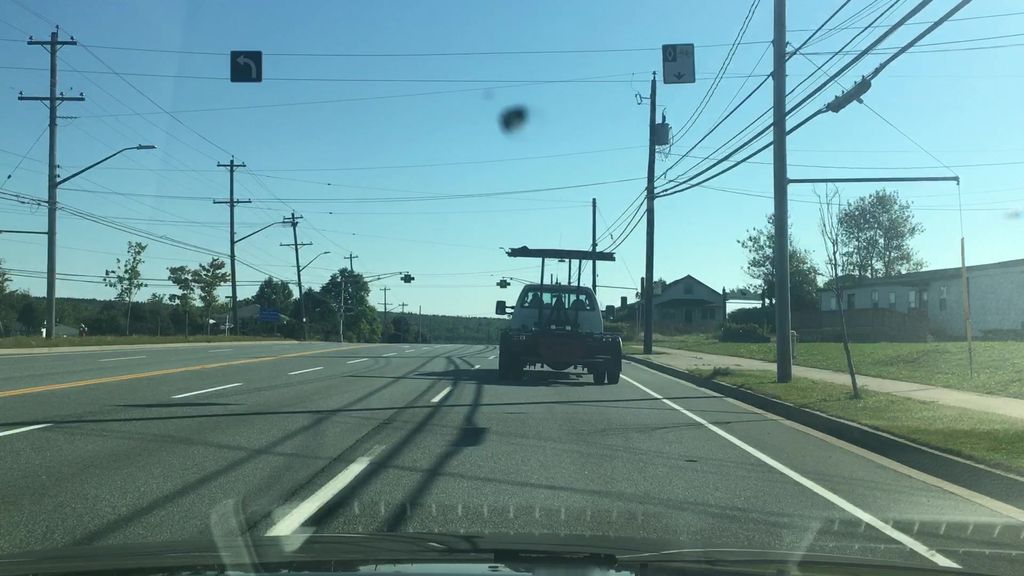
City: halifax